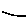
Label: line